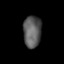
Tissue: lung
Cell type: Epithelial cells
Senescence score: 0.2261
Nuclear area (px): 566
Mean DAPI intensity: 90.615